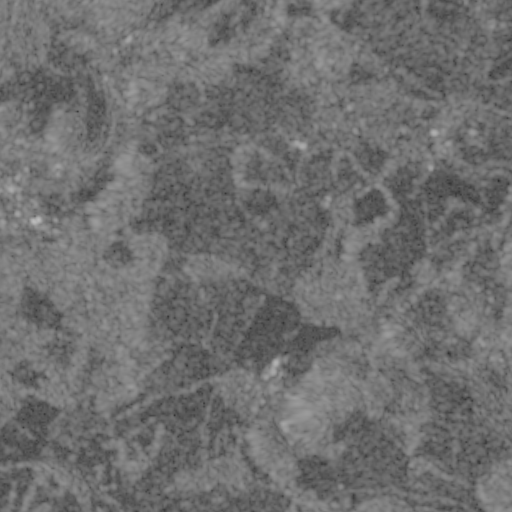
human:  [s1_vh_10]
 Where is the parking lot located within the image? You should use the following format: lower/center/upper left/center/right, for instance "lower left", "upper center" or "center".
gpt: The parking lot is located in the upper left of the image.
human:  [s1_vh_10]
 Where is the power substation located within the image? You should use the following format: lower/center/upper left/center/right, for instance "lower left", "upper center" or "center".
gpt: The power substation is located in the upper right of the image.
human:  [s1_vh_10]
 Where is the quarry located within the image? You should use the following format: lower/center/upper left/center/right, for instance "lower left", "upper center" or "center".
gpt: The quarry is located in the upper left of the image.
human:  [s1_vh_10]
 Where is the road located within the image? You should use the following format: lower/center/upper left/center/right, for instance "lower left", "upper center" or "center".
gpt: There is no road in the image.

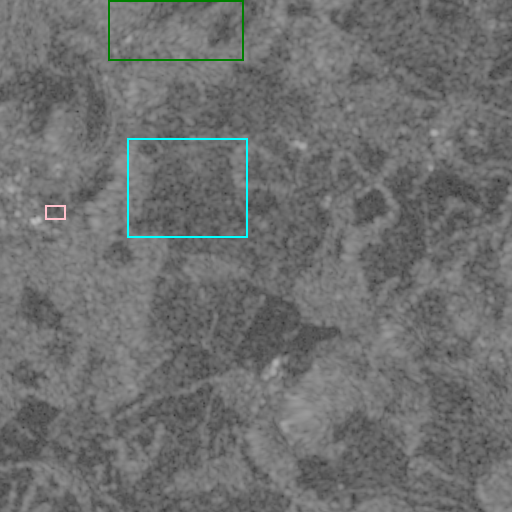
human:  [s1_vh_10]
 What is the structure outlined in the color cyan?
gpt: The structure outlined in cyan is a crop field.
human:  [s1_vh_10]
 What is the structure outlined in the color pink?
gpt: The structure outlined in pink is a park.
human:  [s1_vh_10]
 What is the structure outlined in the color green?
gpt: The structure outlined in green is a quarry.
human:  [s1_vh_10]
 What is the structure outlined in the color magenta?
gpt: There is no magenta outline.